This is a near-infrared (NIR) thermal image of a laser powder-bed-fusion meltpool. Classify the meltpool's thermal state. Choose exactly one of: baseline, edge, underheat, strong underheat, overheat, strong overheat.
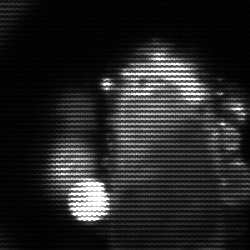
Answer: strong underheat